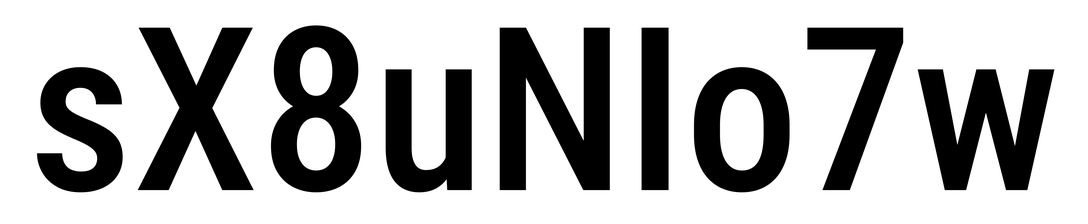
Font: Roboto_Condensed_Medium